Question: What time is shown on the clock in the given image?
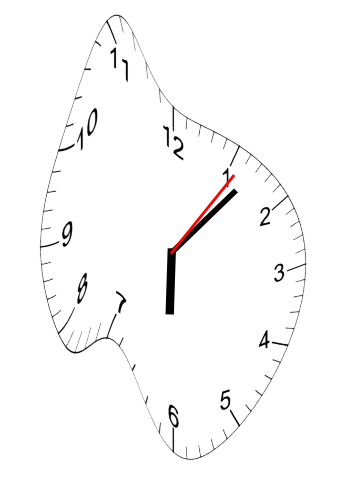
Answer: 06:07:06